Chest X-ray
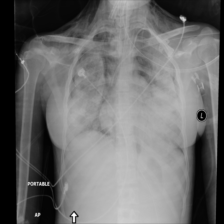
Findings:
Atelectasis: negative
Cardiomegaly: negative
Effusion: negative
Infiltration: negative
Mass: negative
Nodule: negative
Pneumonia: negative
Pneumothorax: positive
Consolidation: negative
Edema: negative
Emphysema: negative
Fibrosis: negative
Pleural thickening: negative
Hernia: negative